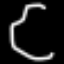
Label: octagon